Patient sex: F
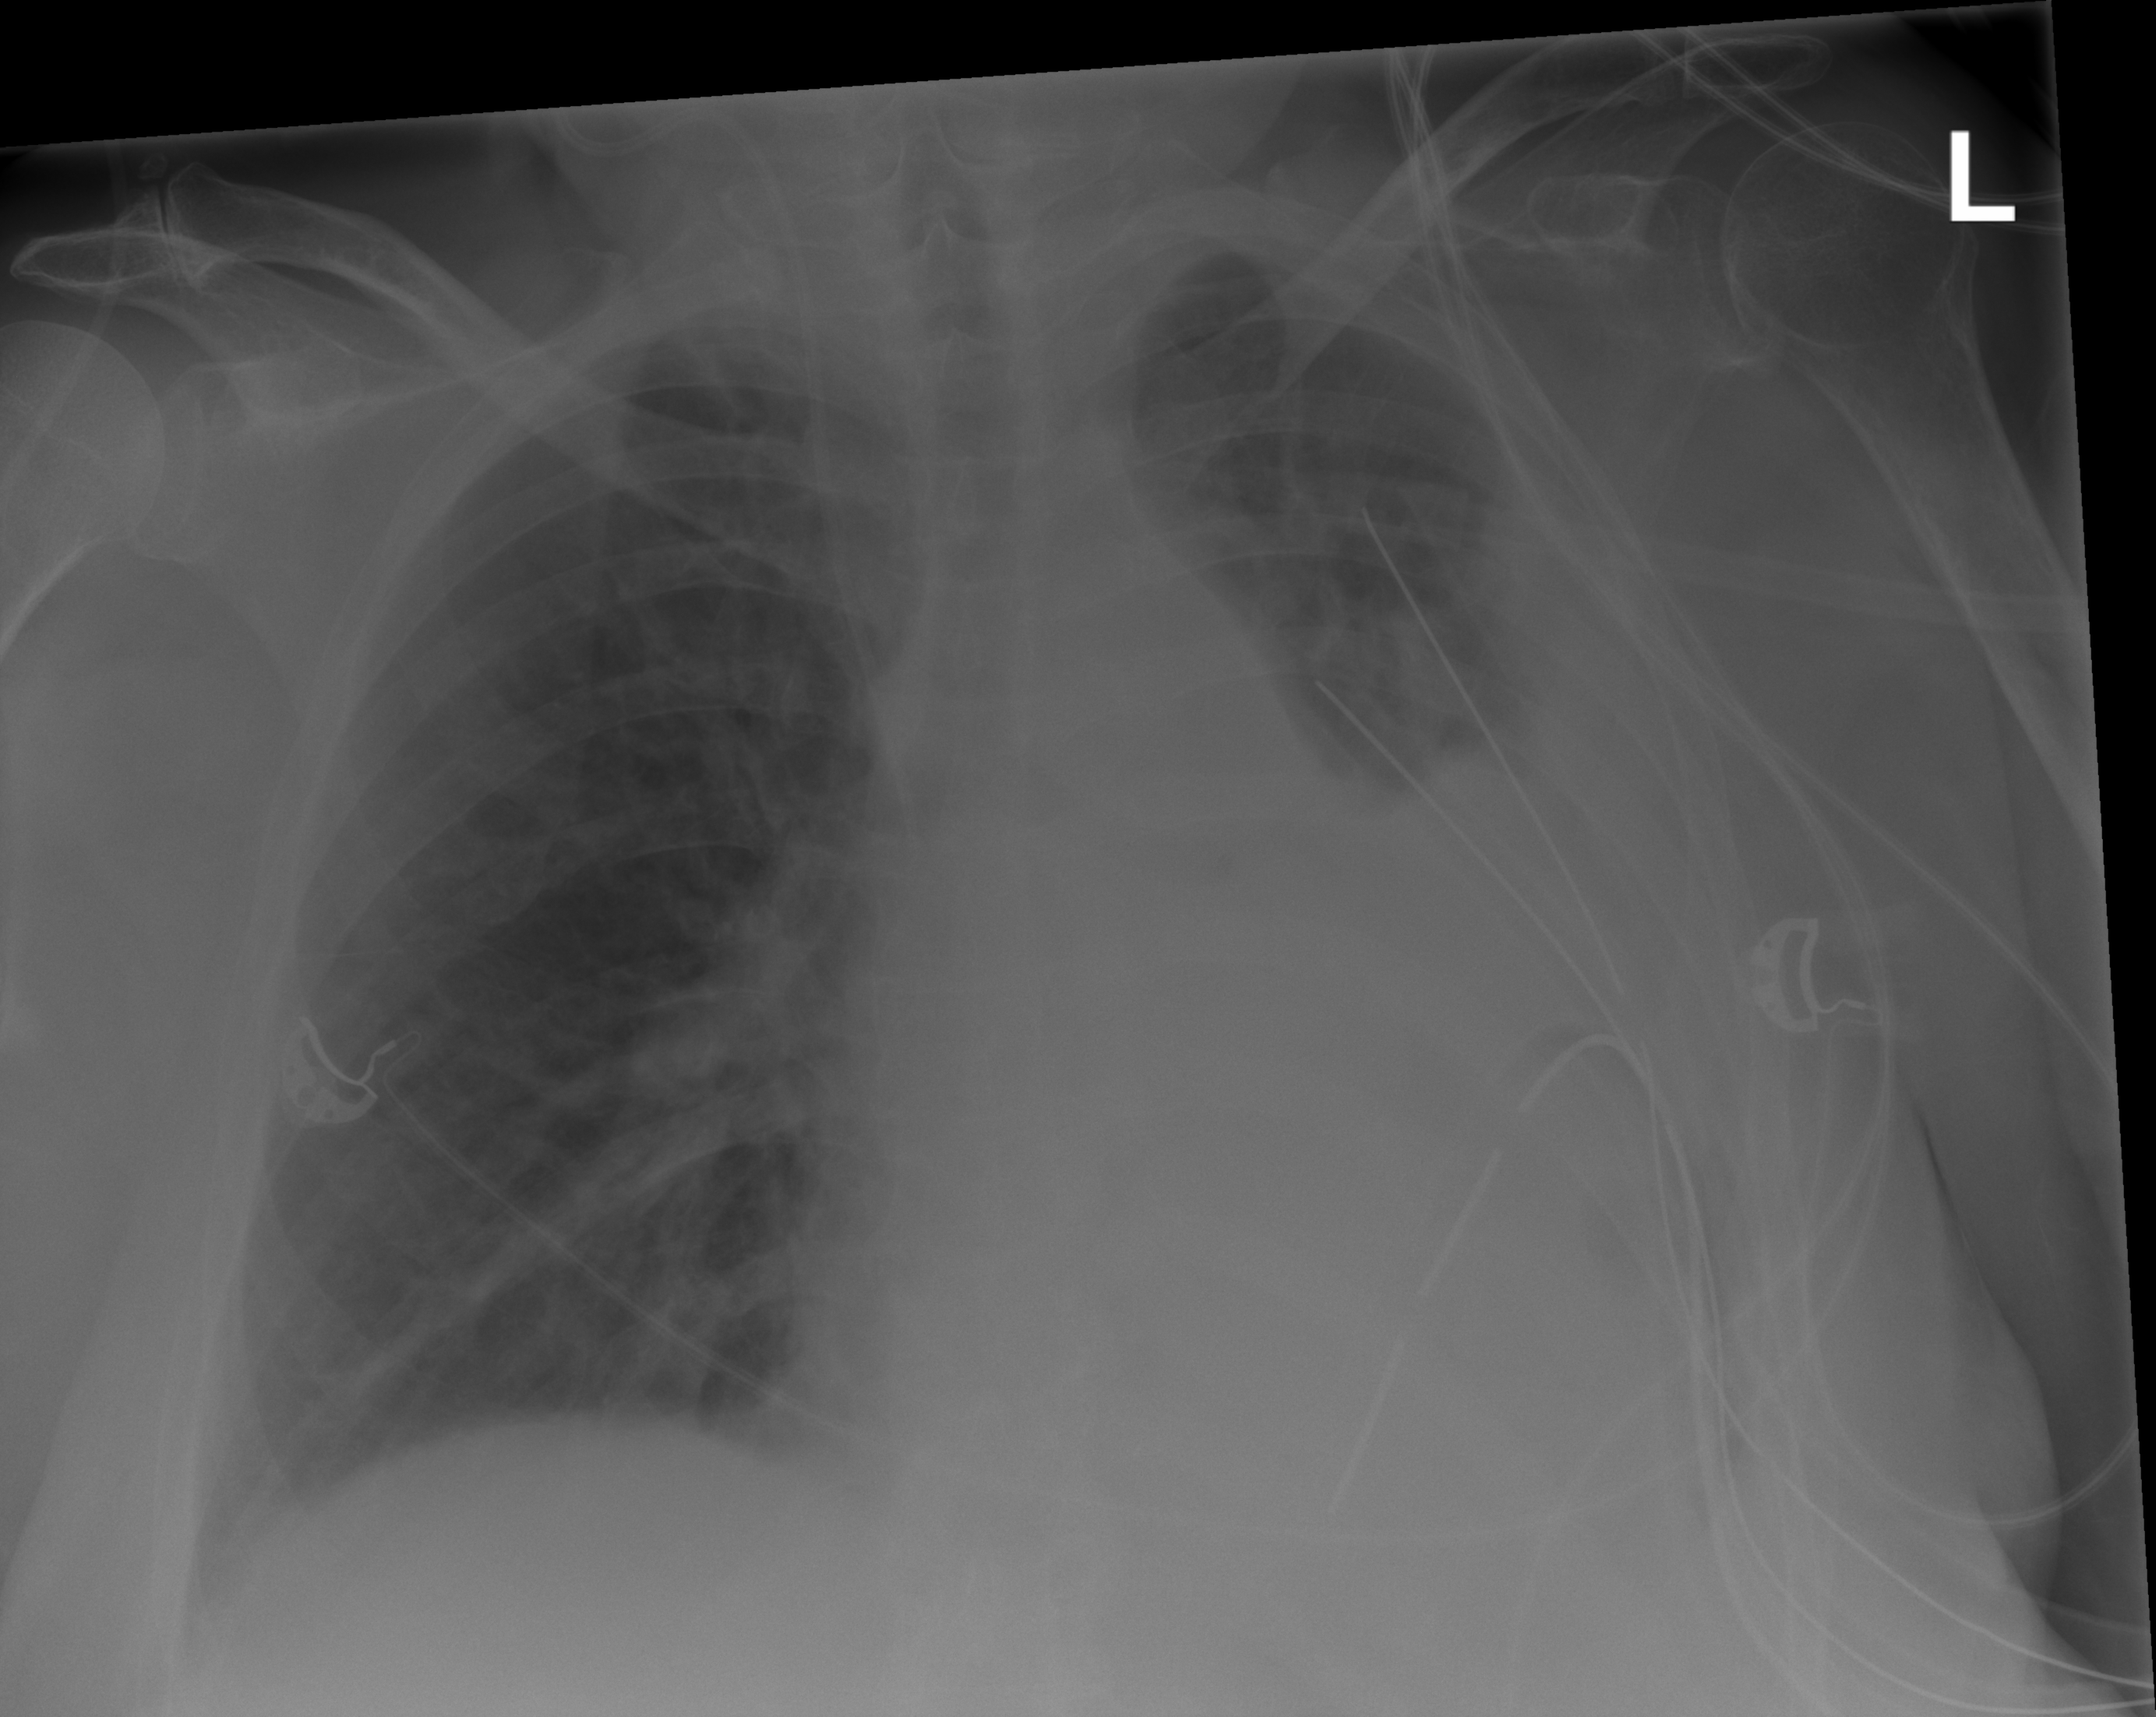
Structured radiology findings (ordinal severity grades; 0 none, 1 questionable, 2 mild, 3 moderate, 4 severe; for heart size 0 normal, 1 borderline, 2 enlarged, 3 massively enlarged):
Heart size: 2
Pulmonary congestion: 0
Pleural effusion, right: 0
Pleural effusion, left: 3
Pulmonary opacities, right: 0
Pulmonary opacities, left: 0
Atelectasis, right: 2
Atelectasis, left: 3